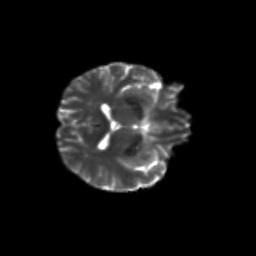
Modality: T2w
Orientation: axial
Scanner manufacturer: siemens
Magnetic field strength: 3 T
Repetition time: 9.2 s
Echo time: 0.084 s